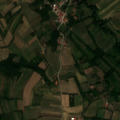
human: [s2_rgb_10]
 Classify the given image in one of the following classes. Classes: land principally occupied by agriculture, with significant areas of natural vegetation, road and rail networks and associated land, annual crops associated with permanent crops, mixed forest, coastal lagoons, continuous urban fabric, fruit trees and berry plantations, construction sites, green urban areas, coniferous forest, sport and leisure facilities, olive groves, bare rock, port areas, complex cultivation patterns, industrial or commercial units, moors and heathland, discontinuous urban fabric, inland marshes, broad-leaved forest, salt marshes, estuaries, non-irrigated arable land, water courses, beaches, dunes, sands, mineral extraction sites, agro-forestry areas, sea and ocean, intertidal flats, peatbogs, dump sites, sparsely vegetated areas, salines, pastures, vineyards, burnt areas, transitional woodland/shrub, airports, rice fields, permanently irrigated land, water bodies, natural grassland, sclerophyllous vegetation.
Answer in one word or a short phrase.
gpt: discontinuous urban fabric, complex cultivation patterns, land principally occupied by agriculture, with significant areas of natural vegetation, broad-leaved forest